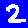
Digit: 2